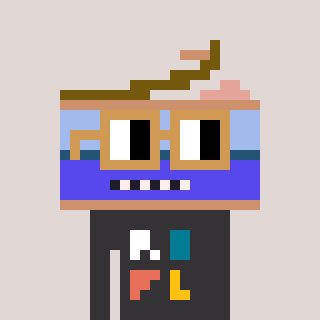
a pixel art character with square brown glasses, a canned ham-shaped head and a grayscale-colored body on a warm background